Interaction volume radius: 5 \u00c5
Interaction volume height: 15 \u00c5
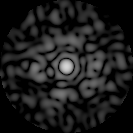
Disorder parameter: 0.8338